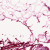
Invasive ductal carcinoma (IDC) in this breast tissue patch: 0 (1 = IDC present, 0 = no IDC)